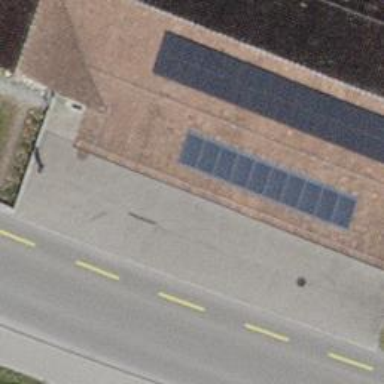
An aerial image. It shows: Solar power generator using photovoltaic method with solar photovoltaic panel types.